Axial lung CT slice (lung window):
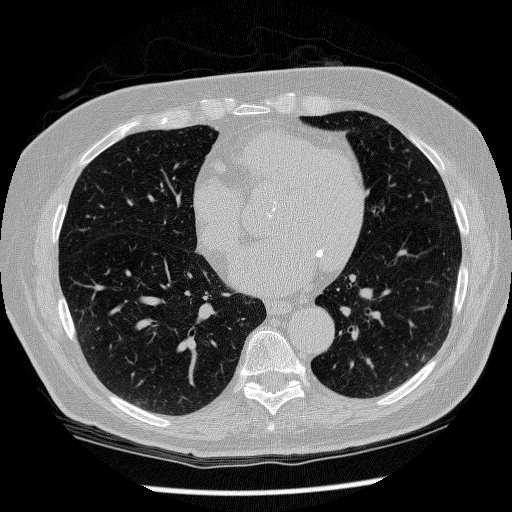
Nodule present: no